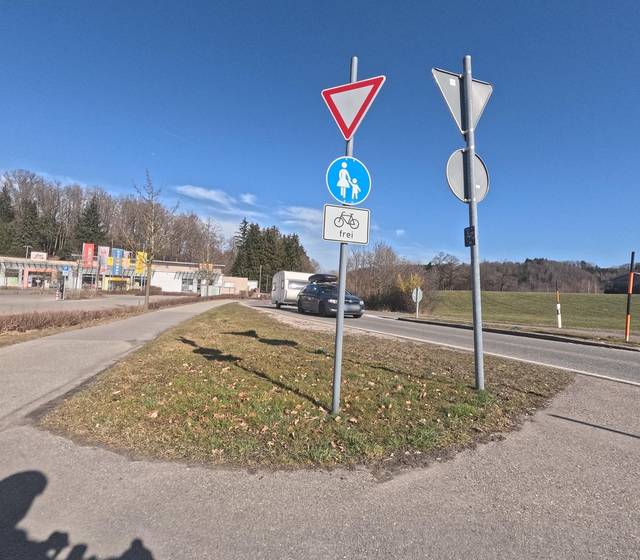
Region: Germany
Coordinates: 47.854, 12.631